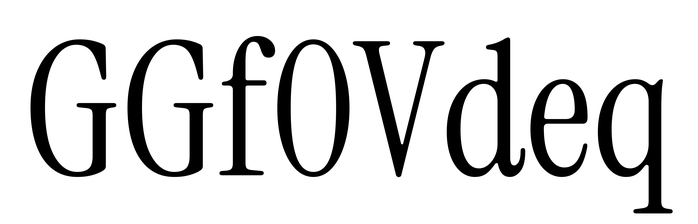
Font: InstrumentSerif-Regular